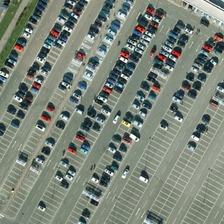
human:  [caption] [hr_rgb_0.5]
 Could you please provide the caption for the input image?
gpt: many cars in different colors are in a parking lot with many empty parking spaces .

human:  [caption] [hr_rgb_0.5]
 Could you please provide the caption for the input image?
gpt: many cars in different colors are in a parking lot with many empty parking spaces .

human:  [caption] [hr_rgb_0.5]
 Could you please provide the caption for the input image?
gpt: many cars in different colors are in a parking lot with many empty parking spaces .

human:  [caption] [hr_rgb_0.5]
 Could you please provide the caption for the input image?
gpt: many cars in different colors are in a parking lot with many empty parking spaces .

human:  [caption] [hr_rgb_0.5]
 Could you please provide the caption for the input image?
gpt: many cars in different colors are in a parking lot with many empty parking spaces .